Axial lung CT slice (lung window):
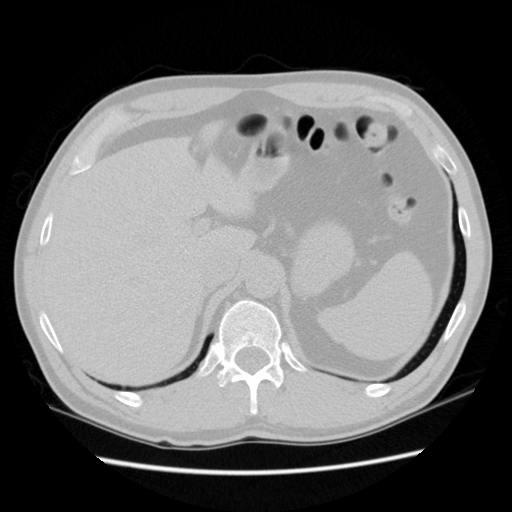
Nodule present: no